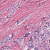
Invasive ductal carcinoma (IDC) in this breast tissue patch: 1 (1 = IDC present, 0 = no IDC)